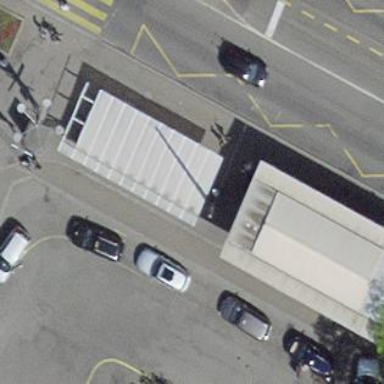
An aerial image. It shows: Detached building with flat roof that serves as public transport shelter.